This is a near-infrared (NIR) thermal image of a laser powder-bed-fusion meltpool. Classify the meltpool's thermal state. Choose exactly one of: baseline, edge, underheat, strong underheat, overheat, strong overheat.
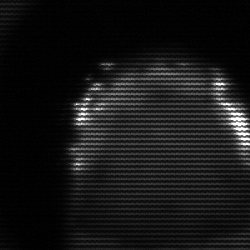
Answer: edge